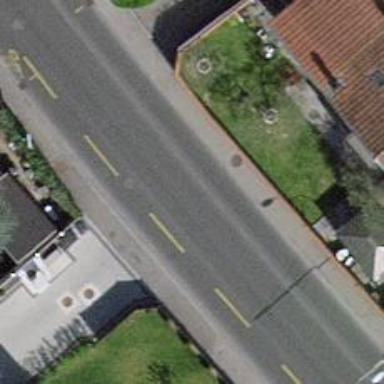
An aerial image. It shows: Tertiary road with cycle lane on the left side. There are trolley wires present along the road.